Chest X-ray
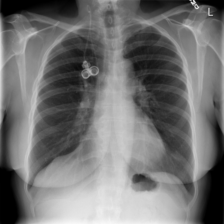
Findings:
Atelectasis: negative
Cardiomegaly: negative
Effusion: negative
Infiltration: positive
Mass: negative
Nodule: negative
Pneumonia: negative
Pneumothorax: negative
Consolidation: negative
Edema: negative
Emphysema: negative
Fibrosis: negative
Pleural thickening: negative
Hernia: negative